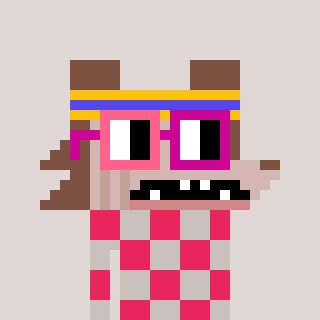
a pixel art character with square pink and red glasses, a werewolf-shaped head and a foggrey-colored body on a warm background